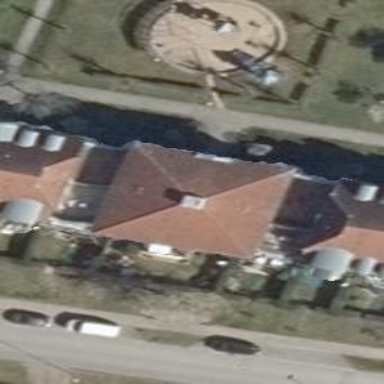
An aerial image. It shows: Building with pyramidal roof.